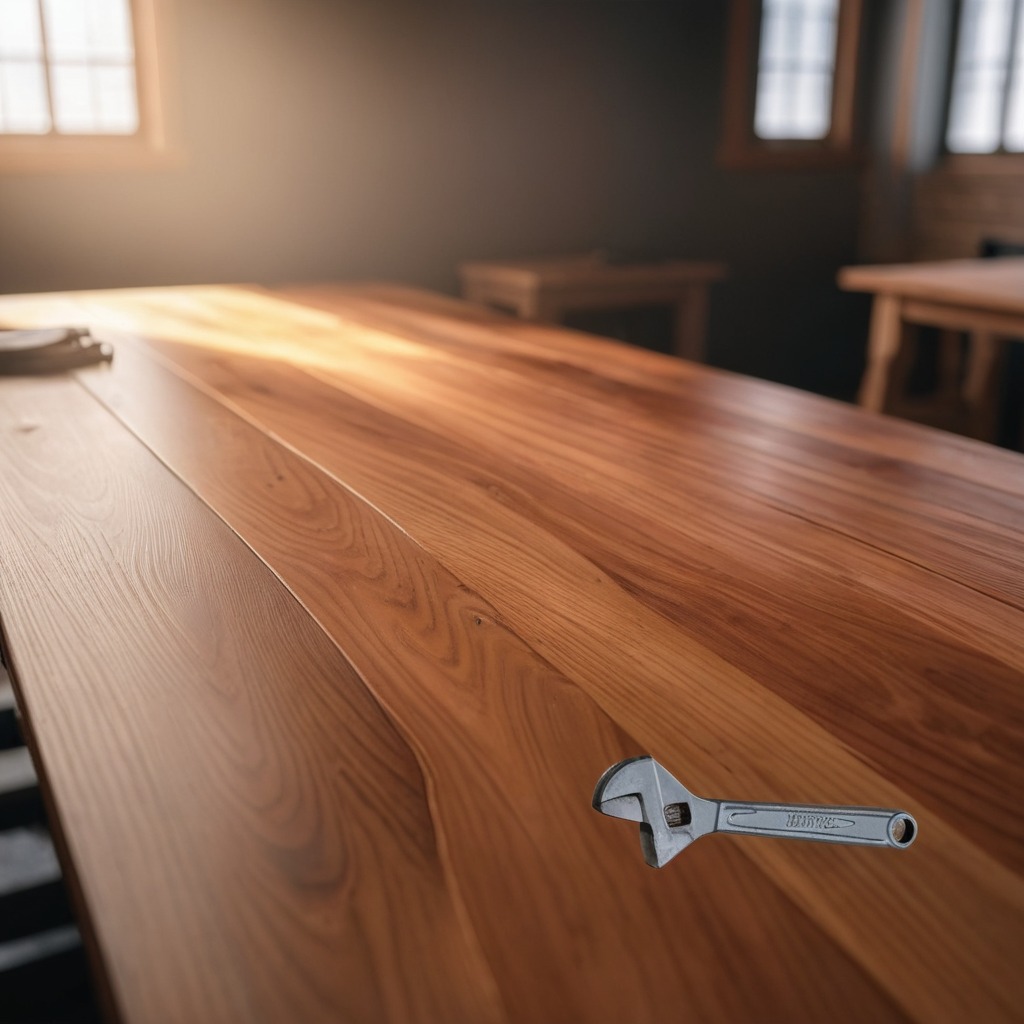
An wrench is lying on a wooden table in a carpentry studio with rich wood textures and side lighting.